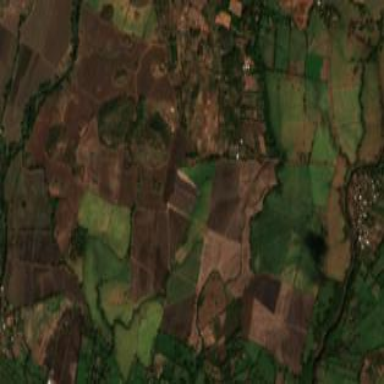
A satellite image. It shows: Farmland with sugarcane crops that produce sugar cane.